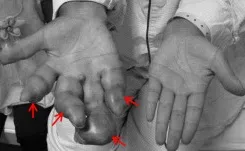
General view and radiographic imaging of the lesion. (A) The right hand of the patient with Maffucci's syndrome showed deformities due to multiple enchondromas and a superficial hemangioma. The red arrows show hemangioma as a soft spherical bulge in light blue.
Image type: radiology (ct)